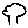
Label: tree